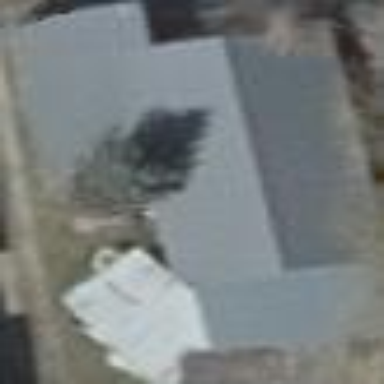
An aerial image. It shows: Building with gabled roof.